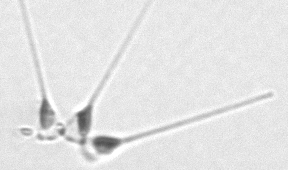
Label: Asterionellopsis_glacialis